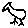
Label: bird